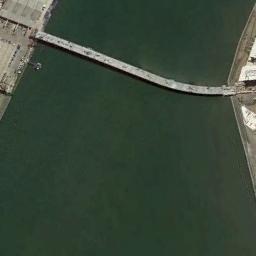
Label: bridge